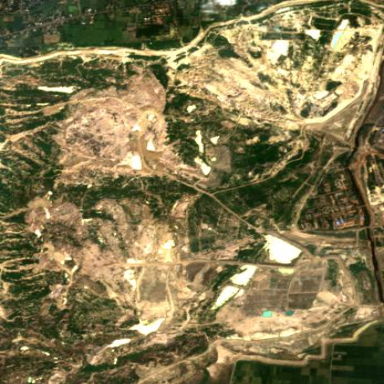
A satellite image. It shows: Quarry area.